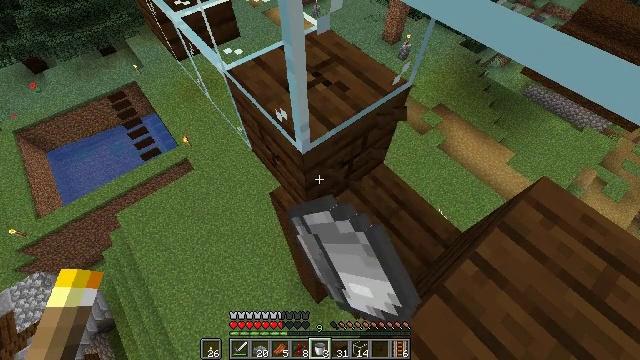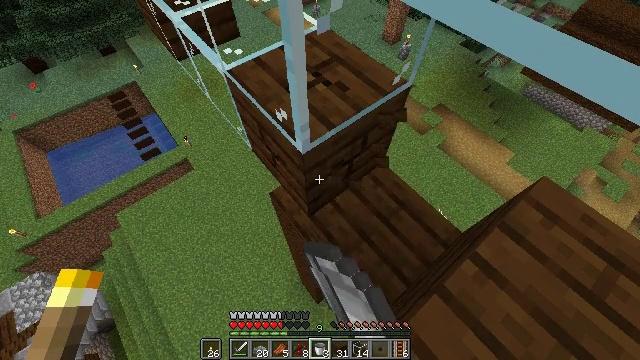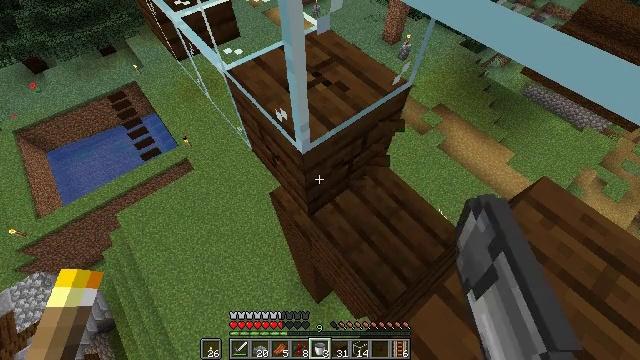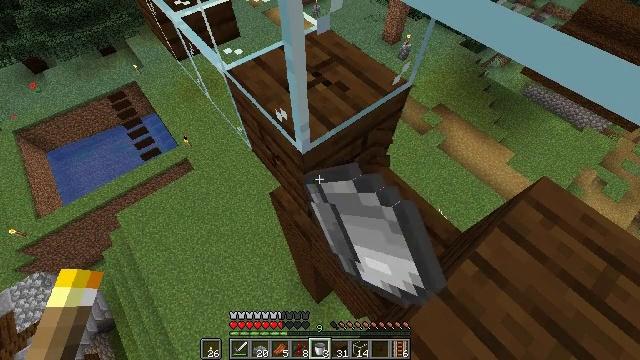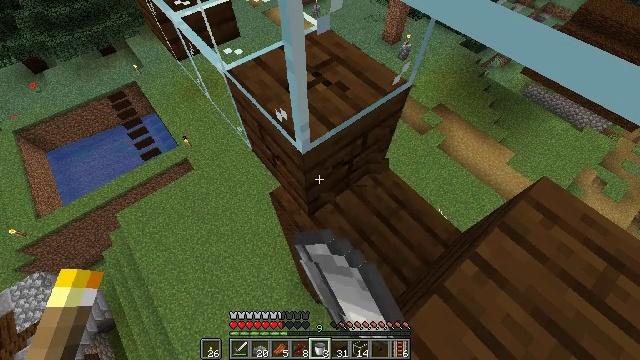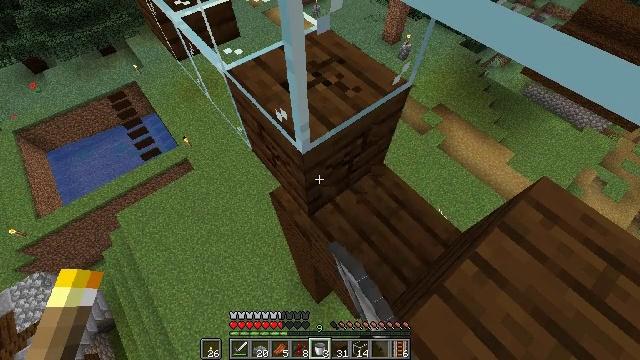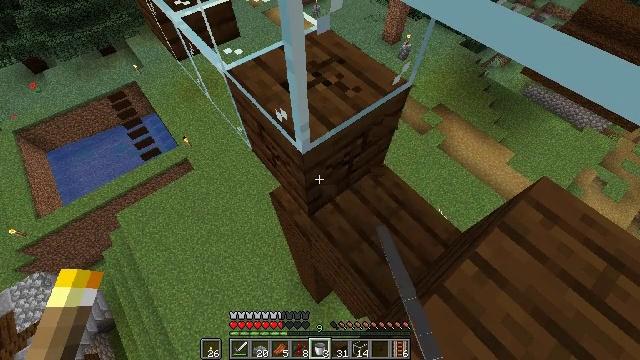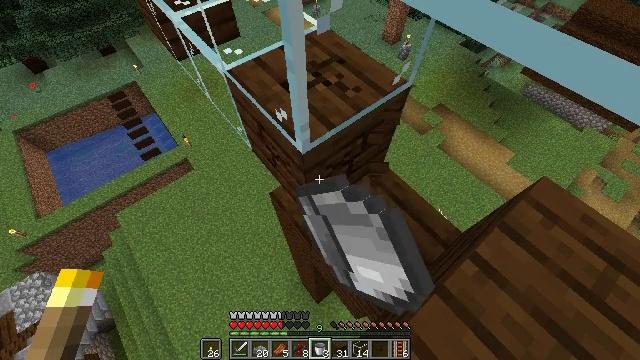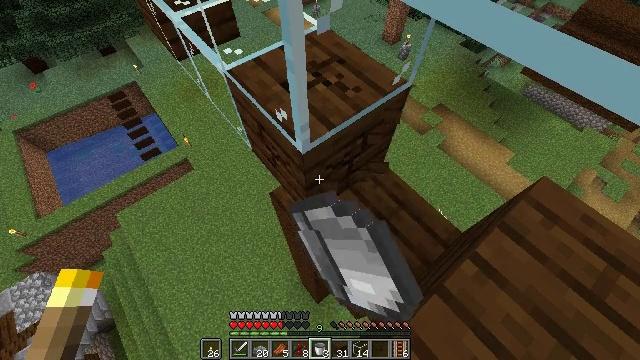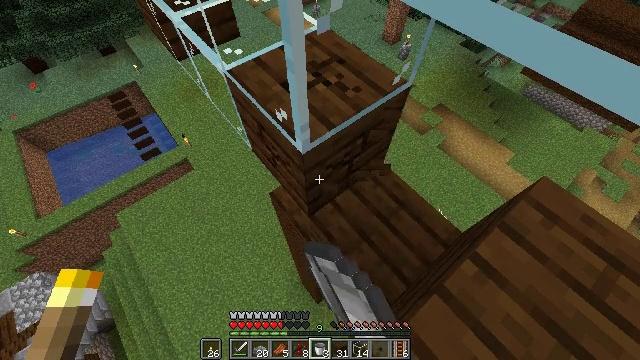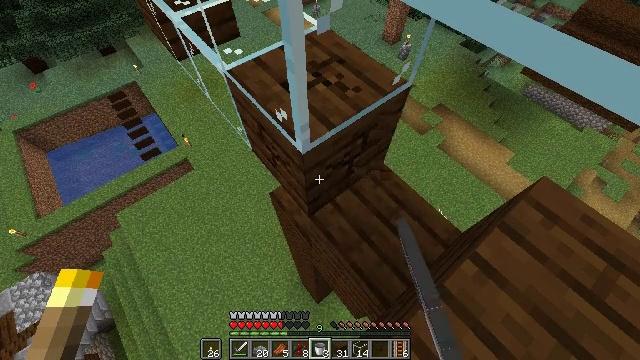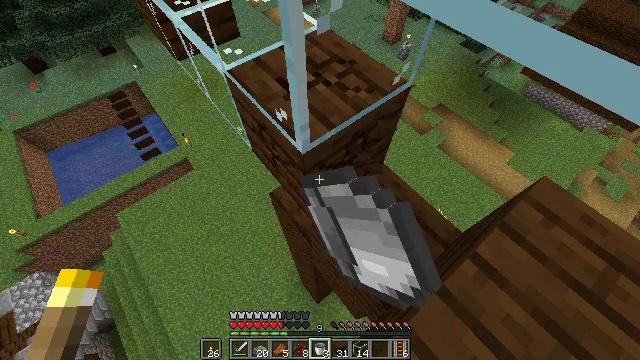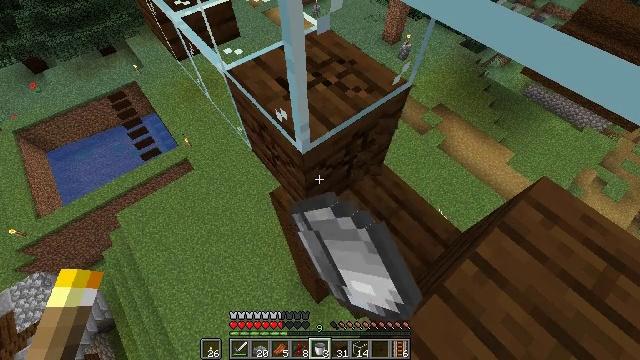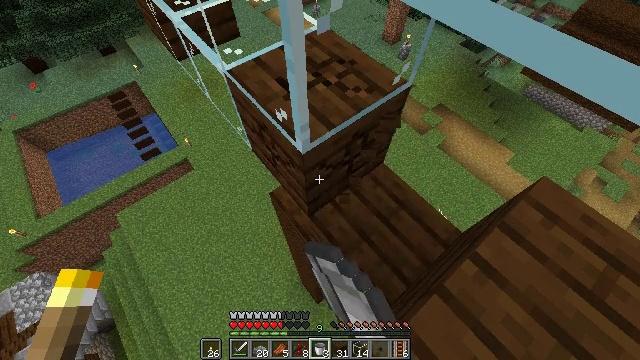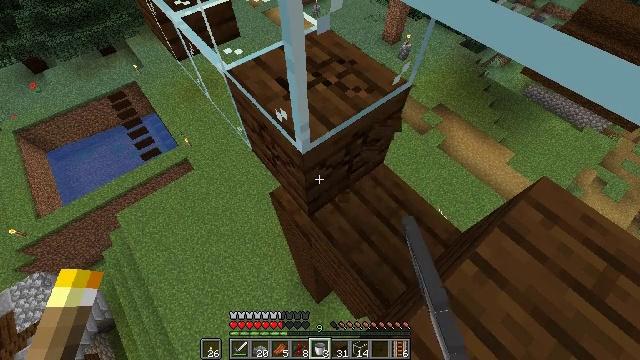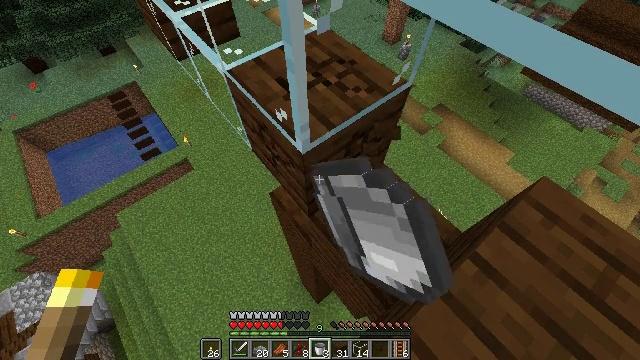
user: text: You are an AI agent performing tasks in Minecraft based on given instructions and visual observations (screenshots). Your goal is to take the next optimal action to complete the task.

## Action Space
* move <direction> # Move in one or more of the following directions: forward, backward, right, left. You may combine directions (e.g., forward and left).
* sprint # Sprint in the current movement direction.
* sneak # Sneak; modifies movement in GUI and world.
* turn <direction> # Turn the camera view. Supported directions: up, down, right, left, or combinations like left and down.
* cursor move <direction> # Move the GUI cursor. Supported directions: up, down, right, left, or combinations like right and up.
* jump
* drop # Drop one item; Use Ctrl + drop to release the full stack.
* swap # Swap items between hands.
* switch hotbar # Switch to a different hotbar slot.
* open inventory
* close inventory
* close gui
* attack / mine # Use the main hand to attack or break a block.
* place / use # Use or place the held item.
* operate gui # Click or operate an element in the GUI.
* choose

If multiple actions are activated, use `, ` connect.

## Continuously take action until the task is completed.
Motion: motion action
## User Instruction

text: Attack the dark oak planks to recycle them.
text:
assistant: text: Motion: sneak, attack / mine
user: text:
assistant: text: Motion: sneak, attack / mine
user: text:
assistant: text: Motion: sneak, attack / mine
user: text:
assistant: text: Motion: sneak, attack / mine
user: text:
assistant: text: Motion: sneak, attack / mine
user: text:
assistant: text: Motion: sneak, attack / mine
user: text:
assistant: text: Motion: sneak, attack / mine
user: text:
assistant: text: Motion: sneak, attack / mine
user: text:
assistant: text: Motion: sneak, attack / mine
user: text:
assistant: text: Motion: sneak, attack / mine
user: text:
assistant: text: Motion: sneak, attack / mine
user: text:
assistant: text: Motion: sneak, attack / mine
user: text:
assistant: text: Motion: sneak, attack / mine
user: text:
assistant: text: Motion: sneak, attack / mine
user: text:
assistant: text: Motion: sneak, attack / mine
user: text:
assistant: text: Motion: sneak, attack / mine
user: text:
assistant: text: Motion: sneak, attack / mine
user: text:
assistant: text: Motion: sneak, attack / mine
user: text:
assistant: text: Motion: sneak, attack / mine
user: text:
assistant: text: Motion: sneak, attack / mine
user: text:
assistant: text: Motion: sneak, attack / mine
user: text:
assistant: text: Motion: sneak, attack / mine
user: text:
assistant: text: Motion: sneak, attack / mine
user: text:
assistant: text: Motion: sneak, attack / mine
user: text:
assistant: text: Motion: sneak, attack / mine
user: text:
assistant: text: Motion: sneak, attack / mine
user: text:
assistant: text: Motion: sneak, attack / mine
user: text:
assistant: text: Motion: sneak, attack / mine
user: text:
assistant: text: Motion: sneak, attack / mine
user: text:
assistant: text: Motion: sneak, attack / mine